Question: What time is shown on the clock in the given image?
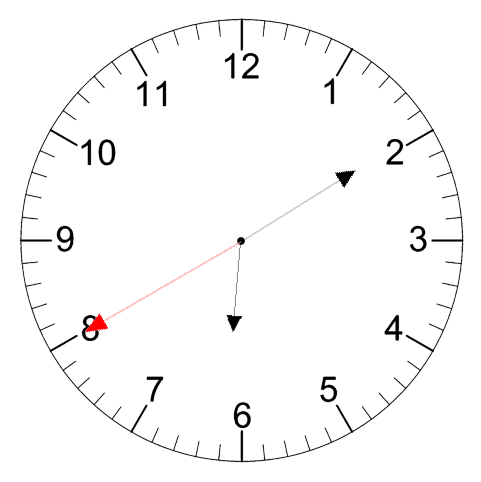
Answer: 06:09:40